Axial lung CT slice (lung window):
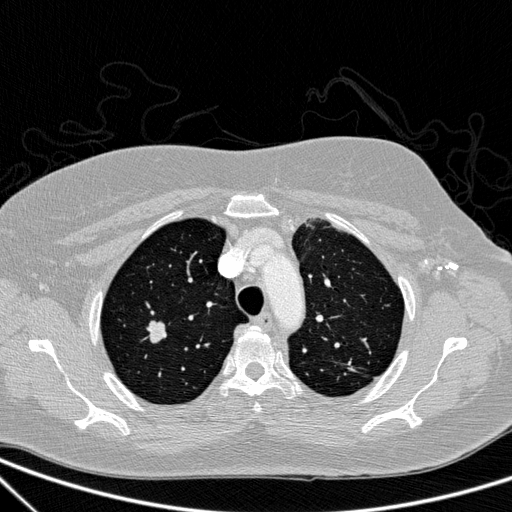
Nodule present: yes
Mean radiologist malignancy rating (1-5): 4.25